Question: I have modified my master page to move the site collection title from the body, to be inside my upper suite bar. So I move the following 'h1' div code to be inside the Suite bar DIV as follow:-
'''
<div id="suiteLinksBox">
<SharePoint:DelegateControl id="ID_SuiteLinksDelegate" ControlId="SuiteLinksDelegate" runat="server" />
</div>
<h1 id="pageTitle" class="ms-core-pageTitle" style="color:white;float:left">
<SharePoint:AjaxDelta id="DeltaPlaceHolderPageTitleInTitleArea" runat="server">
<asp:ContentPlaceHolder id="PlaceHolderPageTitleInTitleArea" runat="server">
<SharePoint:SPTitleBreadcrumb
runat="server"
RenderCurrentNodeAsLink="true"
SiteMapProvider="SPContentMapProvider"
CentralAdminSiteMapProvider="SPXmlAdminContentMapProvider">
<PATHSEPARATORTEMPLATE>
<SharePoint:ClusteredDirectionalSeparatorArrow runat="server" />
</PATHSEPARATORTEMPLATE>
</SharePoint:SPTitleBreadcrumb>
</asp:ContentPlaceHolder>
</SharePoint:AjaxDelta>
<SharePoint:AjaxDelta BlockElement="true" id="DeltaPlaceHolderPageDescription" CssClass="ms-displayInlineBlock ms-normalWrap" runat="server">
<a href="javascript:;" id="ms-pageDescriptionDiv" style="display:none;">
<span id="ms-pageDescriptionImage">&#160;</span>
</a>
<span class="ms-accessible" id="ms-pageDescription">
<asp:ContentPlaceHolder id="PlaceHolderPageDescription" runat="server" />
</span>
<SharePoint:ScriptBlock runat="server">
_spBodyOnLoadFunctionNames.push("setupPageDescriptionCallout");
</SharePoint:ScriptBlock>
</SharePoint:AjaxDelta>
</h1>
'''
The result is that the Site title (in my case the Dicusion forum) will be on the right side of the screen although i have defined 'float:left' for the 'h1' div, so is there a way to move it to the left just beside the logo ?

Can anyone advice please, if he know how to do it ?
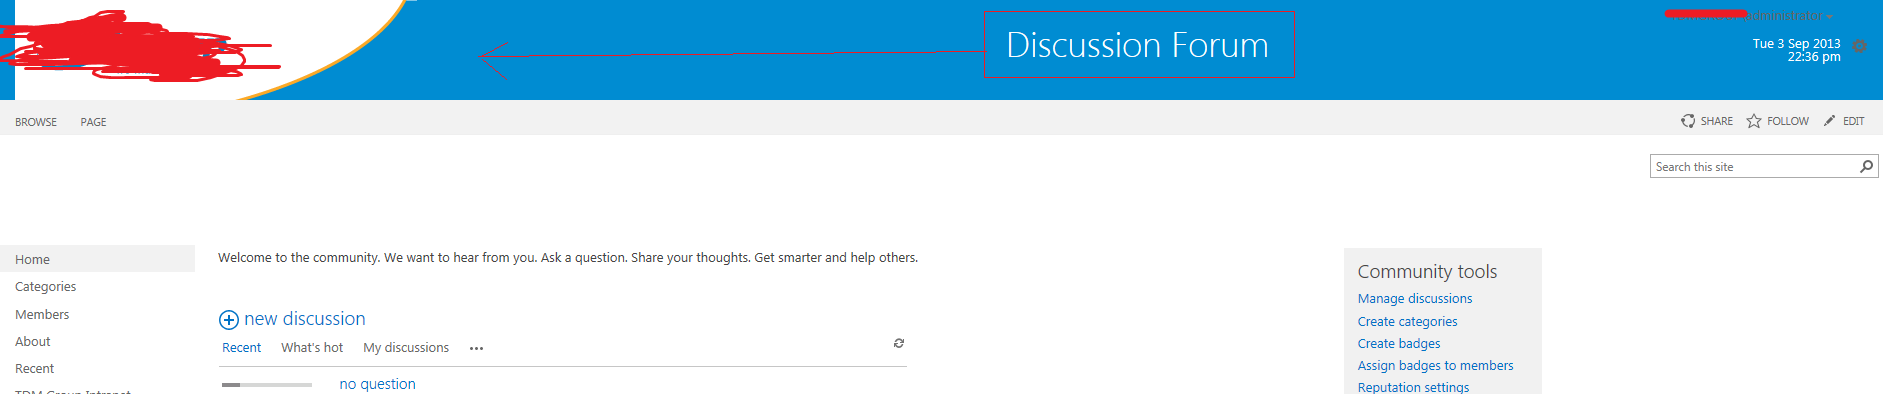
Answer: # pageTitle {position: absolute; left: 400px; top: 30px} will work fine